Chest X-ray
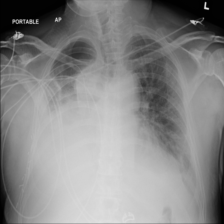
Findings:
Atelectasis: negative
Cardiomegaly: negative
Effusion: positive
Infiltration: positive
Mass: negative
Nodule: negative
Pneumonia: positive
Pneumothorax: negative
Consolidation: negative
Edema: negative
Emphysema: negative
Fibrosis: negative
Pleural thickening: negative
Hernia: negative